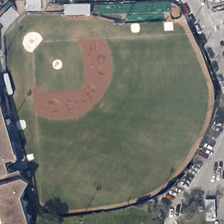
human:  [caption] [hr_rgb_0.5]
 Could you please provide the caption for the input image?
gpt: the baseballfield is surrounded by roads and lots of cars .

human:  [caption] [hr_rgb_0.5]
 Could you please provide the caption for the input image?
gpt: many cars surround the baseball field with red sand .

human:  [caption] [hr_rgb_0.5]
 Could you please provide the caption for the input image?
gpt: the baseball field is surrounded by houses and parking lot with some cars parked orderly .

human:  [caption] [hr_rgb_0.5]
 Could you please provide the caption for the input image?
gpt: the fan shaped baseball field is next to building with brown roofs .

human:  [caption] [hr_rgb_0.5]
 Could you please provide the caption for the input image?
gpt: many cars and several buildings are around a baseball field .